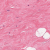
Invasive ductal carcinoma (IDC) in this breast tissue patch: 0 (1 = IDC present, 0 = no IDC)